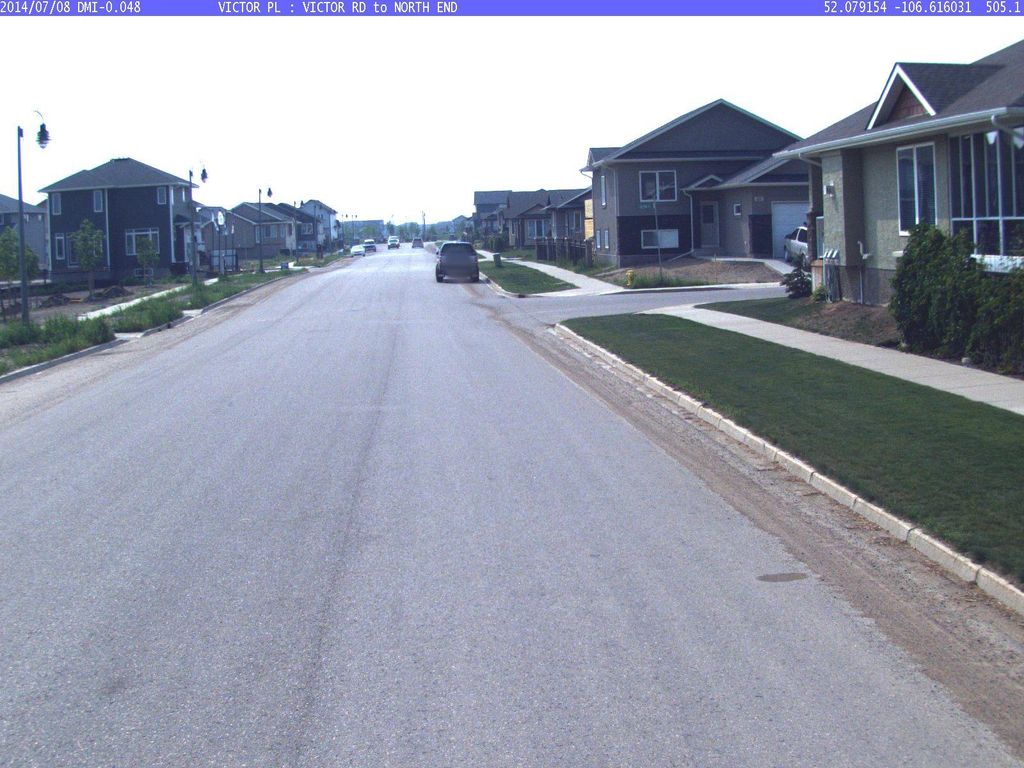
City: saskatoon